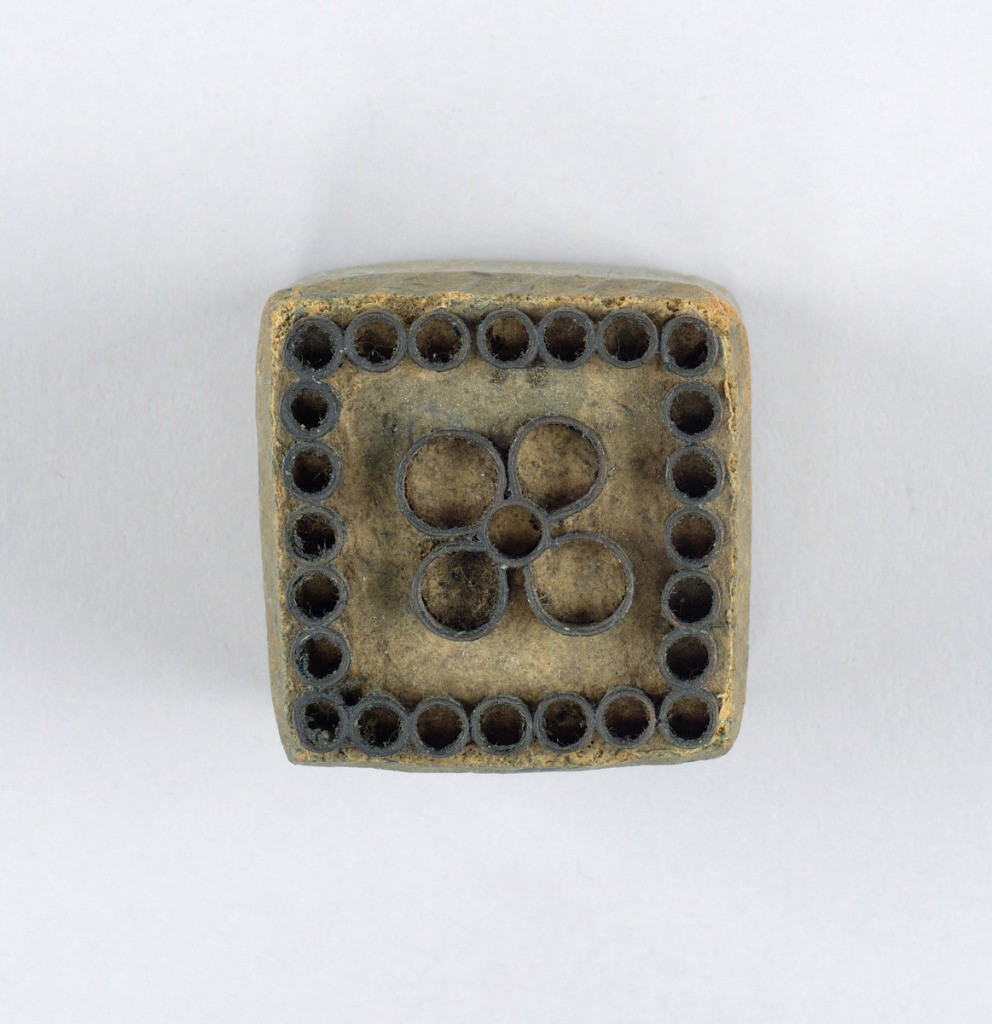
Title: Printing block
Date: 1825–50
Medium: wood, copper, brass
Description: One of twenty-one wood blocks showing a different floral motif formed by metal strips set in wood.